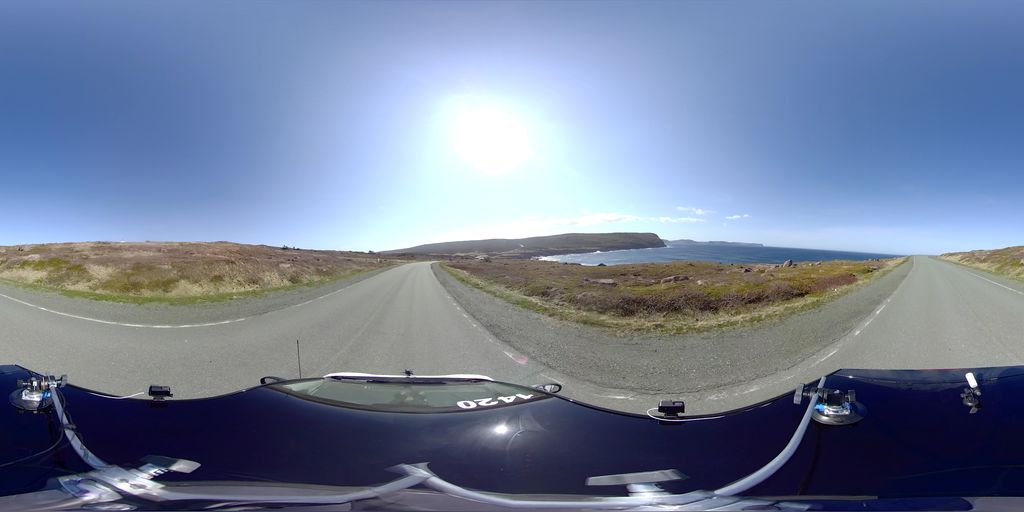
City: st_johns